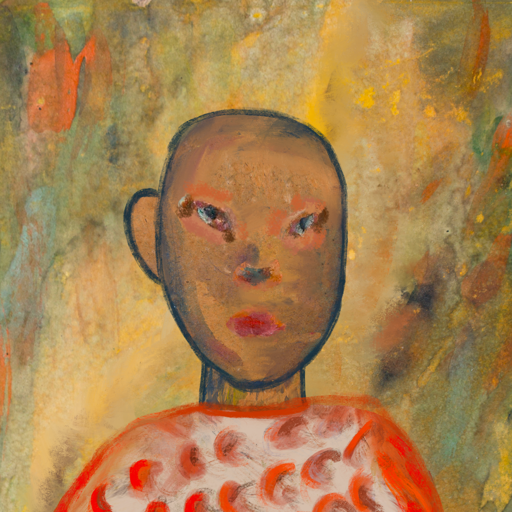
Background: Comrade, Head And Neck Front: In_The_Sun, Face Front: Boggyland, Bust: Rupkatha, Hair Front: Blank, Head Accessory: Blank, Second Necklace: Blank, Necklace: Blank, Baby: Blank